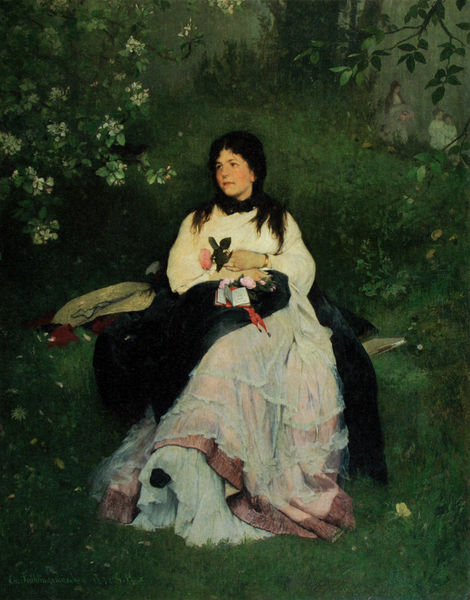
Titel: Ein Frühlingsmärchen
Künstler: Gabriel von Max
Standort: Wien
Institution: Belvedere
Schlagwörter: baum, gemälde, hand, laub, weiß, grün, landschaft, menschen, mädchen, blume, blumen, frau, hut, kleid, blüten, gras, rose, wiese, gesicht, spitze, portrait, büsche, haare, sitzend, kontrast, rosa, wald, kinder, hecke, klein, ganzkörper, brief, weißes kleid, lesestunde, hase, blätter, rock, buch, tier im arm, männlein im walde